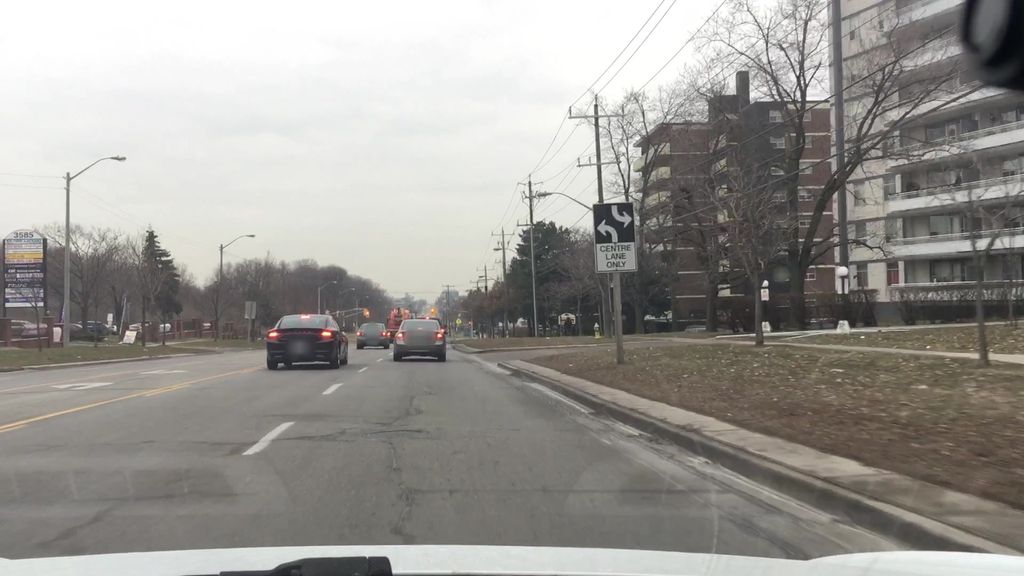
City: toronto